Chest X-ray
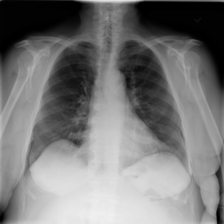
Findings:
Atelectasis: negative
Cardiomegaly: negative
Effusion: negative
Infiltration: negative
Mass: negative
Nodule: negative
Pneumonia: negative
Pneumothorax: negative
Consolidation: negative
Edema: negative
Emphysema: negative
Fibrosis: negative
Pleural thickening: negative
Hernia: negative